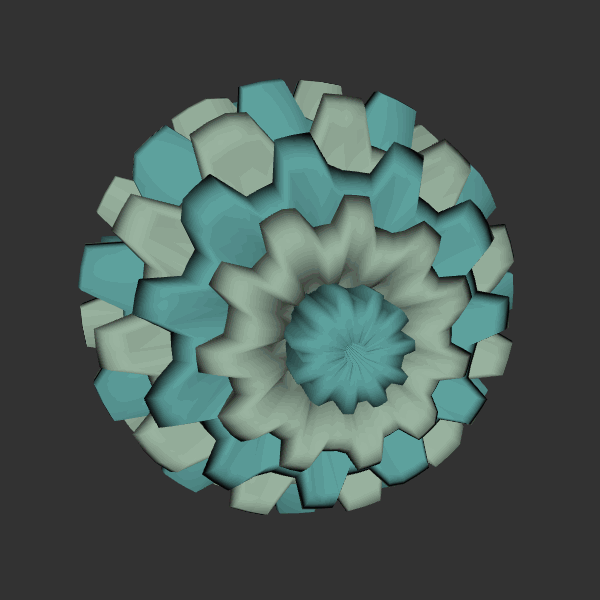
Background: dark